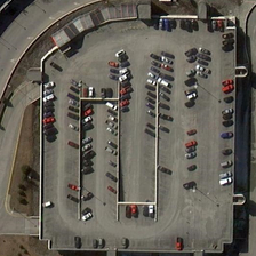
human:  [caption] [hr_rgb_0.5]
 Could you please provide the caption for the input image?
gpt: There are black and red cars in the round parking lot.

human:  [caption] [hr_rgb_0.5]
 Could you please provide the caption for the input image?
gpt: There is a black and red car

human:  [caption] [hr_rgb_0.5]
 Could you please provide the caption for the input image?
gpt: The rounded parking lot contains black and red cars.

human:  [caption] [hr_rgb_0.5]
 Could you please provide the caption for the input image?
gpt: Rounded parking lot includes black and red cars.

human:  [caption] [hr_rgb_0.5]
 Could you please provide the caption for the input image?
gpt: The surrounding parking lot contains black and red cars.